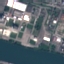
Land use / land cover: Industrial